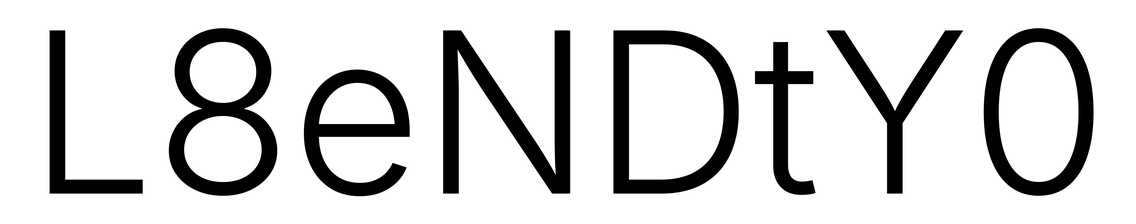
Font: Inter_Light